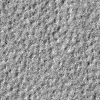
Atmospheric dust classification: not_dusty